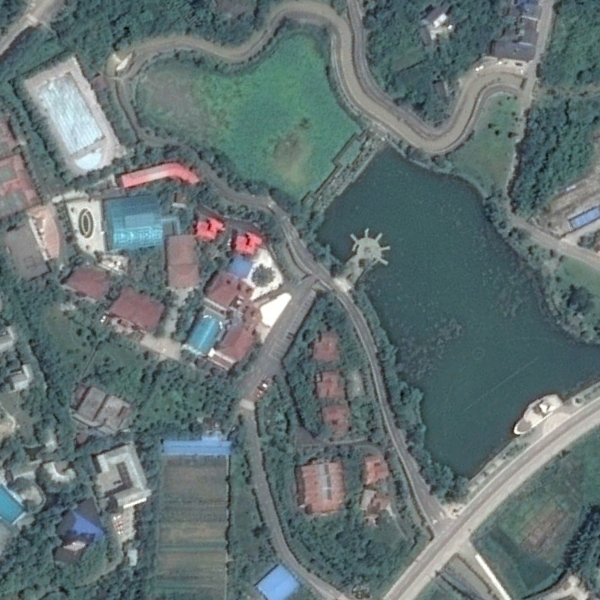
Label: Resort